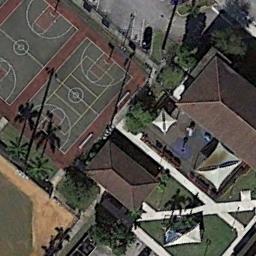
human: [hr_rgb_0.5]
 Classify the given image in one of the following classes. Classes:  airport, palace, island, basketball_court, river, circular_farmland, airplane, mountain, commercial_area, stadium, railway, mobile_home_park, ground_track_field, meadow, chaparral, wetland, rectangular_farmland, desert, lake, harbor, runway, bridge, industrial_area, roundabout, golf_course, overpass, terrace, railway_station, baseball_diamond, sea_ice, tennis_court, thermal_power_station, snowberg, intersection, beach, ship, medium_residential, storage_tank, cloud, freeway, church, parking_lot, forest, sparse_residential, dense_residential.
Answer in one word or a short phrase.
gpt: basketball_court